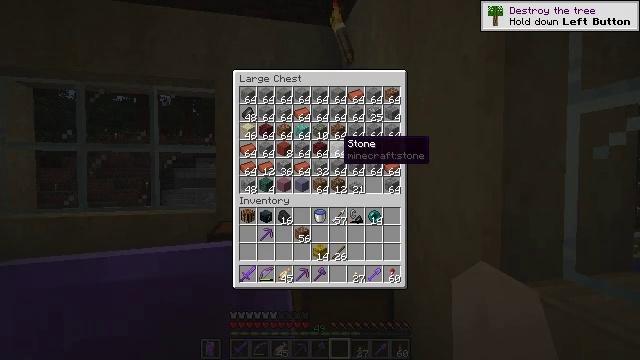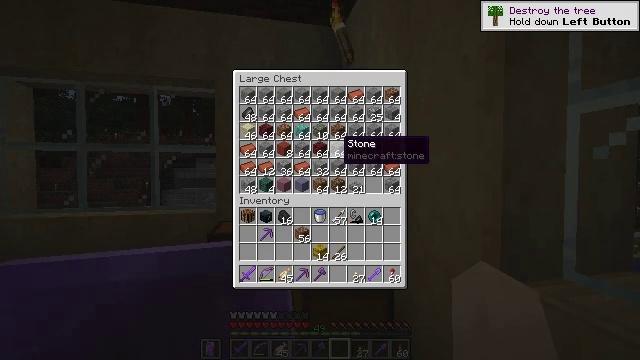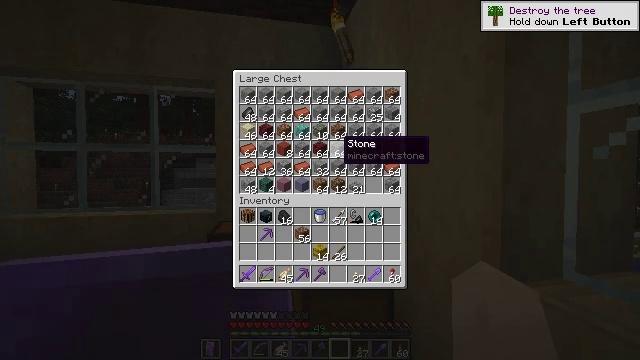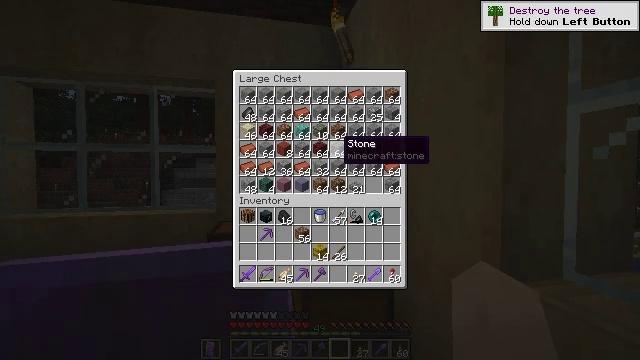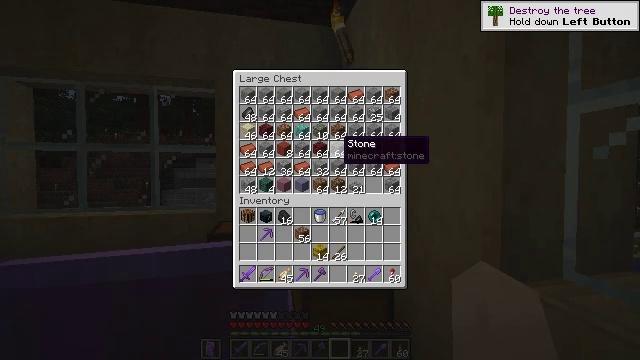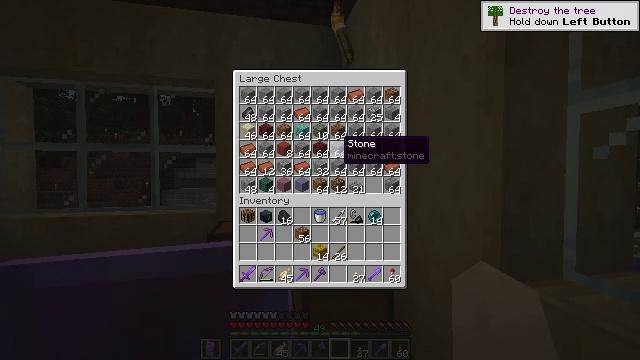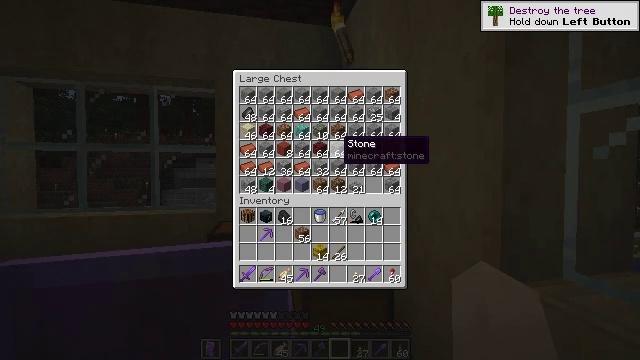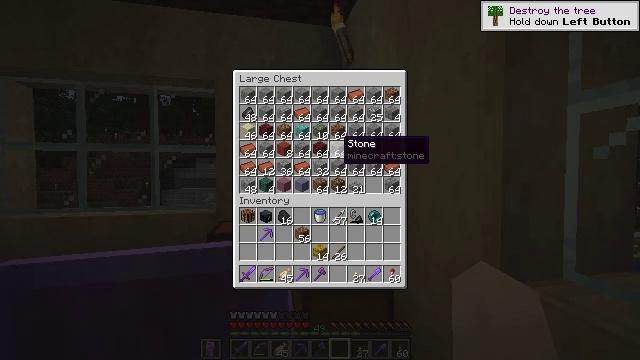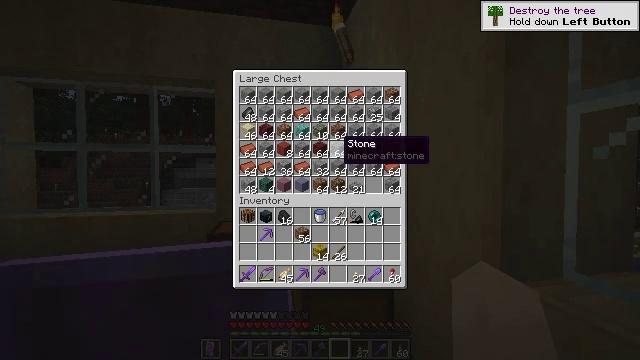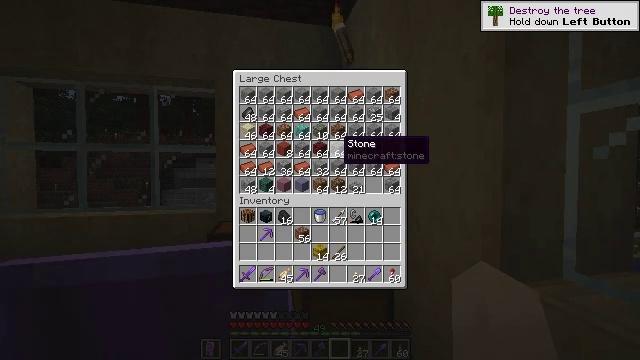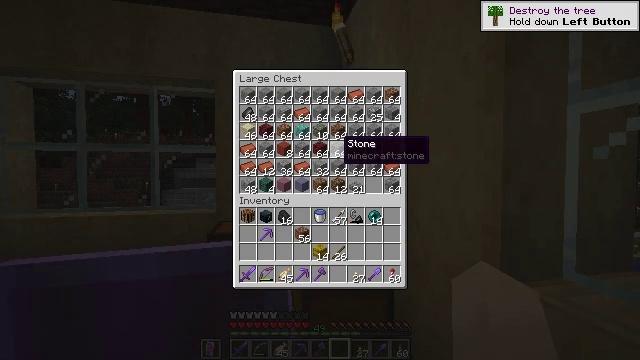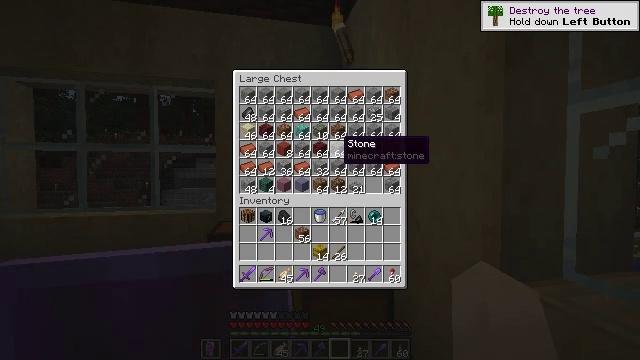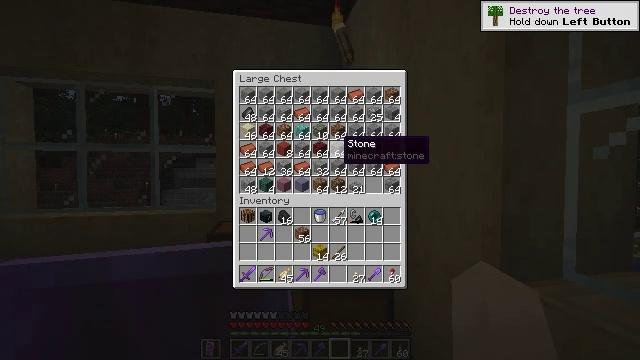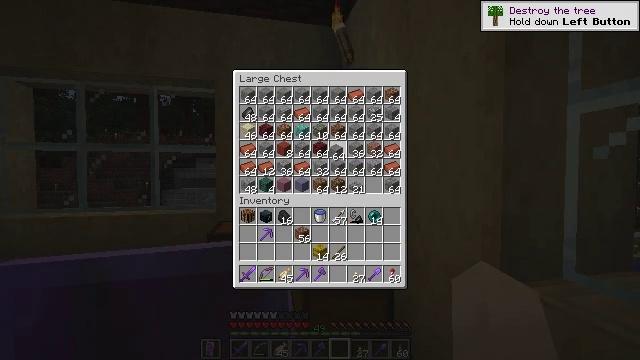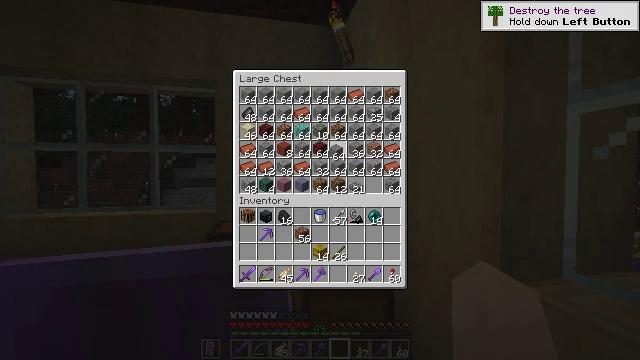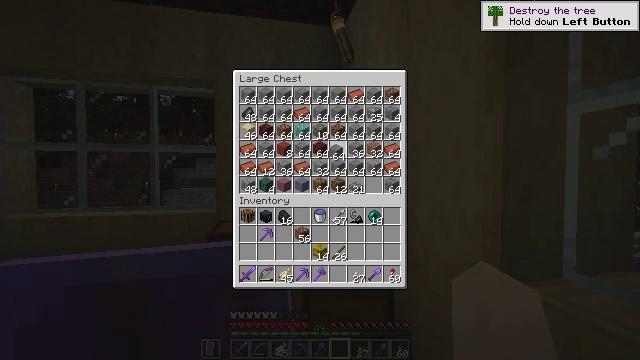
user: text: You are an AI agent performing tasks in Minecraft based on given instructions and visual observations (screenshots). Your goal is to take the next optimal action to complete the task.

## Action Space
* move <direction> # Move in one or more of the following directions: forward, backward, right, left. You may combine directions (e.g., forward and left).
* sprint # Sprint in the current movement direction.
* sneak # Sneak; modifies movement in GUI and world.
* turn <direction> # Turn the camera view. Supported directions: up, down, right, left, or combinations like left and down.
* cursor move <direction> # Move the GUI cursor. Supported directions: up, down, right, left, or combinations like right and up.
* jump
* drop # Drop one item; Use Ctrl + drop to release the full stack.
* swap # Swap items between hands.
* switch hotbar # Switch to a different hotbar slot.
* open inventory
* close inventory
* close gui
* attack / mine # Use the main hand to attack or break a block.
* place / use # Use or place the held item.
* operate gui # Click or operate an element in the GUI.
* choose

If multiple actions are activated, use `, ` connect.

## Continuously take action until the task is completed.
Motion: motion action
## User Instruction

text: Open the crafting table to create a stone button.
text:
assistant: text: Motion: sneak
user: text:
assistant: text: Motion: sneak
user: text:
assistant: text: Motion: sneak
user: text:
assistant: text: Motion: sneak
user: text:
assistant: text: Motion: sneak
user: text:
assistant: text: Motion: sneak
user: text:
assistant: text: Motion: no_op
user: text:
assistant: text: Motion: no_op
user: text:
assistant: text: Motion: no_op
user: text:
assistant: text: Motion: no_op
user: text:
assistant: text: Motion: no_op
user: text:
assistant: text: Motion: no_op
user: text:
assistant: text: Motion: operate gui
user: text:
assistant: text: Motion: operate gui
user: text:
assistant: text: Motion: no_op
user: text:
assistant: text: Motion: no_op
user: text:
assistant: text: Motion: no_op
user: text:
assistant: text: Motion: no_op
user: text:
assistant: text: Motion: no_op
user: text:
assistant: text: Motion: no_op
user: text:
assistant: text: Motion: no_op
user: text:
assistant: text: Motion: no_op
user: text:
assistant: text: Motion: no_op
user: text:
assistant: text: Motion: no_op
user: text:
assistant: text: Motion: no_op
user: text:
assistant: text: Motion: no_op
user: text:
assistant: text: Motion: no_op
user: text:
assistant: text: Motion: no_op
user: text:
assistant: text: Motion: no_op
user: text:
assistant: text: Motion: no_op